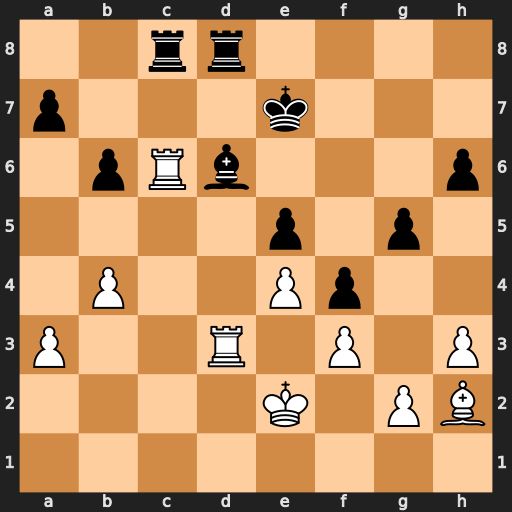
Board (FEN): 2rr4/p3k3/1pRb3p/4p1p1/1P2Pp2/P2R1P1P/4K1PB/8
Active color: w
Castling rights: -
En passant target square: -
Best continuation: Rdxd6 Rxd6 Rxc8